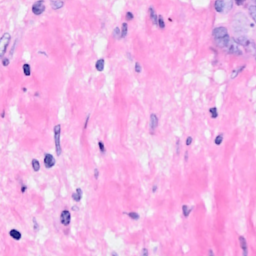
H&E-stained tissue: Breast